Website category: sports
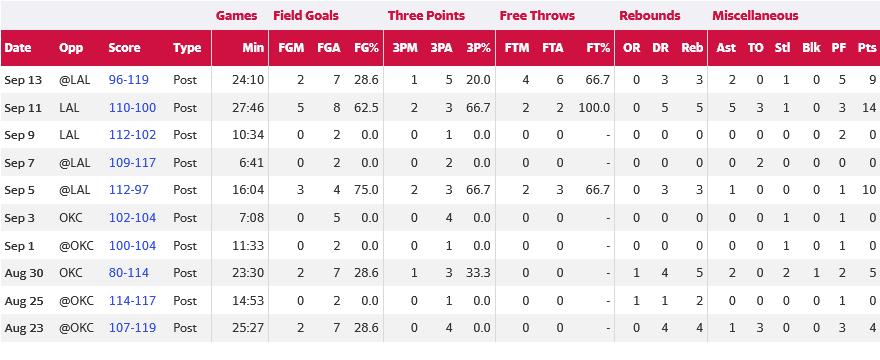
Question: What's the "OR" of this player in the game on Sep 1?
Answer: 0

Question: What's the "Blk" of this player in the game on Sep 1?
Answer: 0

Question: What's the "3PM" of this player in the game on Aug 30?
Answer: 1

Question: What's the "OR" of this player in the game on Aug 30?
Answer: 1

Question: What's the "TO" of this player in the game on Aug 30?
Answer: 0

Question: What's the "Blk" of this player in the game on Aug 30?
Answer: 1

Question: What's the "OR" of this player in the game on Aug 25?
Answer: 1

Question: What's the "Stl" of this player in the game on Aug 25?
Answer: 0

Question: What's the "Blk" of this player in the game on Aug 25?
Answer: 0

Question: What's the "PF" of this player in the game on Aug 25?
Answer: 1

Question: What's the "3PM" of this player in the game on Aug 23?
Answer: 0

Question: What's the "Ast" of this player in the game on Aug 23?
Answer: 1

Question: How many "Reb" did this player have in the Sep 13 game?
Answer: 3

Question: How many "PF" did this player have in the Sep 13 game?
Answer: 5

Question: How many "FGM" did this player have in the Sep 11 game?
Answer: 5

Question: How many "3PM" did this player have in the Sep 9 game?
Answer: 0

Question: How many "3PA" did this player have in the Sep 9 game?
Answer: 1

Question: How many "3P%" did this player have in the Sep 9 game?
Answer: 0.0

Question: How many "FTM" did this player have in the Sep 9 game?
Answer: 0

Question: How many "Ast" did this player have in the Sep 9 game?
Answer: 0

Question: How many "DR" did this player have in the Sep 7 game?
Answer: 0

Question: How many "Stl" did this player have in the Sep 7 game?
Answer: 0

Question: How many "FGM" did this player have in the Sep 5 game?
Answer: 3

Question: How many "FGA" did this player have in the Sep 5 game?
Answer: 4

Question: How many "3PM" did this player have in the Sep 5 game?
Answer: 2

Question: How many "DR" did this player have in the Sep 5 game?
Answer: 3

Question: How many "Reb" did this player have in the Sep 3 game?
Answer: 0

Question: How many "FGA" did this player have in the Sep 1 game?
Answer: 2

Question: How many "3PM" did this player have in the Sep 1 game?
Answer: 0

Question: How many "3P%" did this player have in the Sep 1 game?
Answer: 0.0

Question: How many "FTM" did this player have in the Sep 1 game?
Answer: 0

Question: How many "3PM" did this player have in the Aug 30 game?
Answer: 1

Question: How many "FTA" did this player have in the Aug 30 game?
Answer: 0

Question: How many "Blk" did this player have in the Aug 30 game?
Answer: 1

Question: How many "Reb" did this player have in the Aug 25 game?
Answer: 2

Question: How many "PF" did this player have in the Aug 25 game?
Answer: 1

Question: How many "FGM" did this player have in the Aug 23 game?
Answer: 2

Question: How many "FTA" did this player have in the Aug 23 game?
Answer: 0

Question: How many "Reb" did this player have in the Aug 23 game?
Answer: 4

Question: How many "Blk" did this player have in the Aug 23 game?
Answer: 0

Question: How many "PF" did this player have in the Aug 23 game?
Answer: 3

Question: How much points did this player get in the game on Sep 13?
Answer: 9

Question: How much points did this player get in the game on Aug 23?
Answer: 4

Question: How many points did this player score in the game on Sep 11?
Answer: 14

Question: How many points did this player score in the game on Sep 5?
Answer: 10

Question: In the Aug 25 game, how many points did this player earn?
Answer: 0

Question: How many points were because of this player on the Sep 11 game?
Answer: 14

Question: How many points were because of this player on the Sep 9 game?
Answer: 0

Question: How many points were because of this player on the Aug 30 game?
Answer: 5